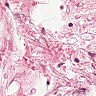
Metastatic tissue present: no